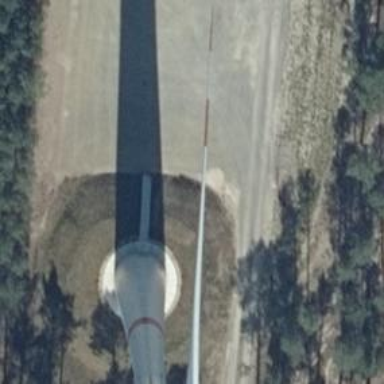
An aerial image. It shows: Wind power generator with wind turbines.